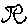
Label: tree